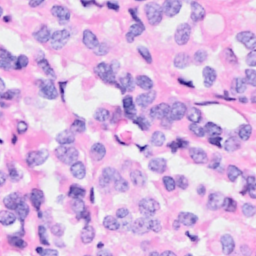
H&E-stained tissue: Breast